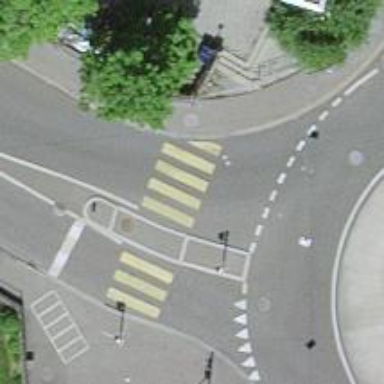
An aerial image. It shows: Uncontrolled road crossing with pedestrian island.